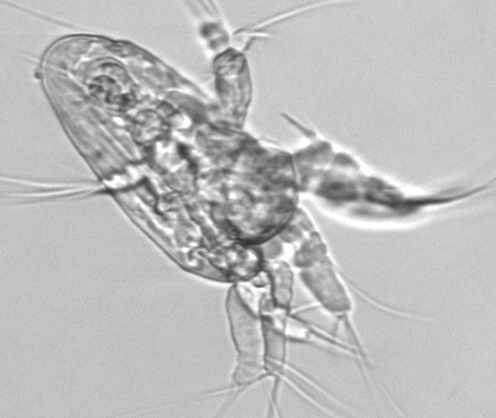
Label: Copepod_nauplii